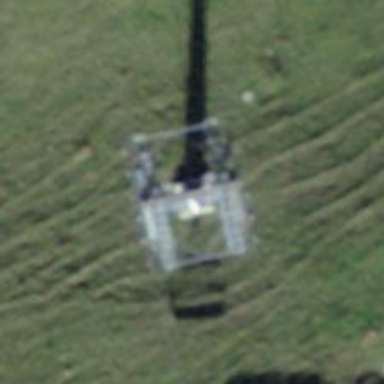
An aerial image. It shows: Pylon used for aerialway.